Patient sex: F
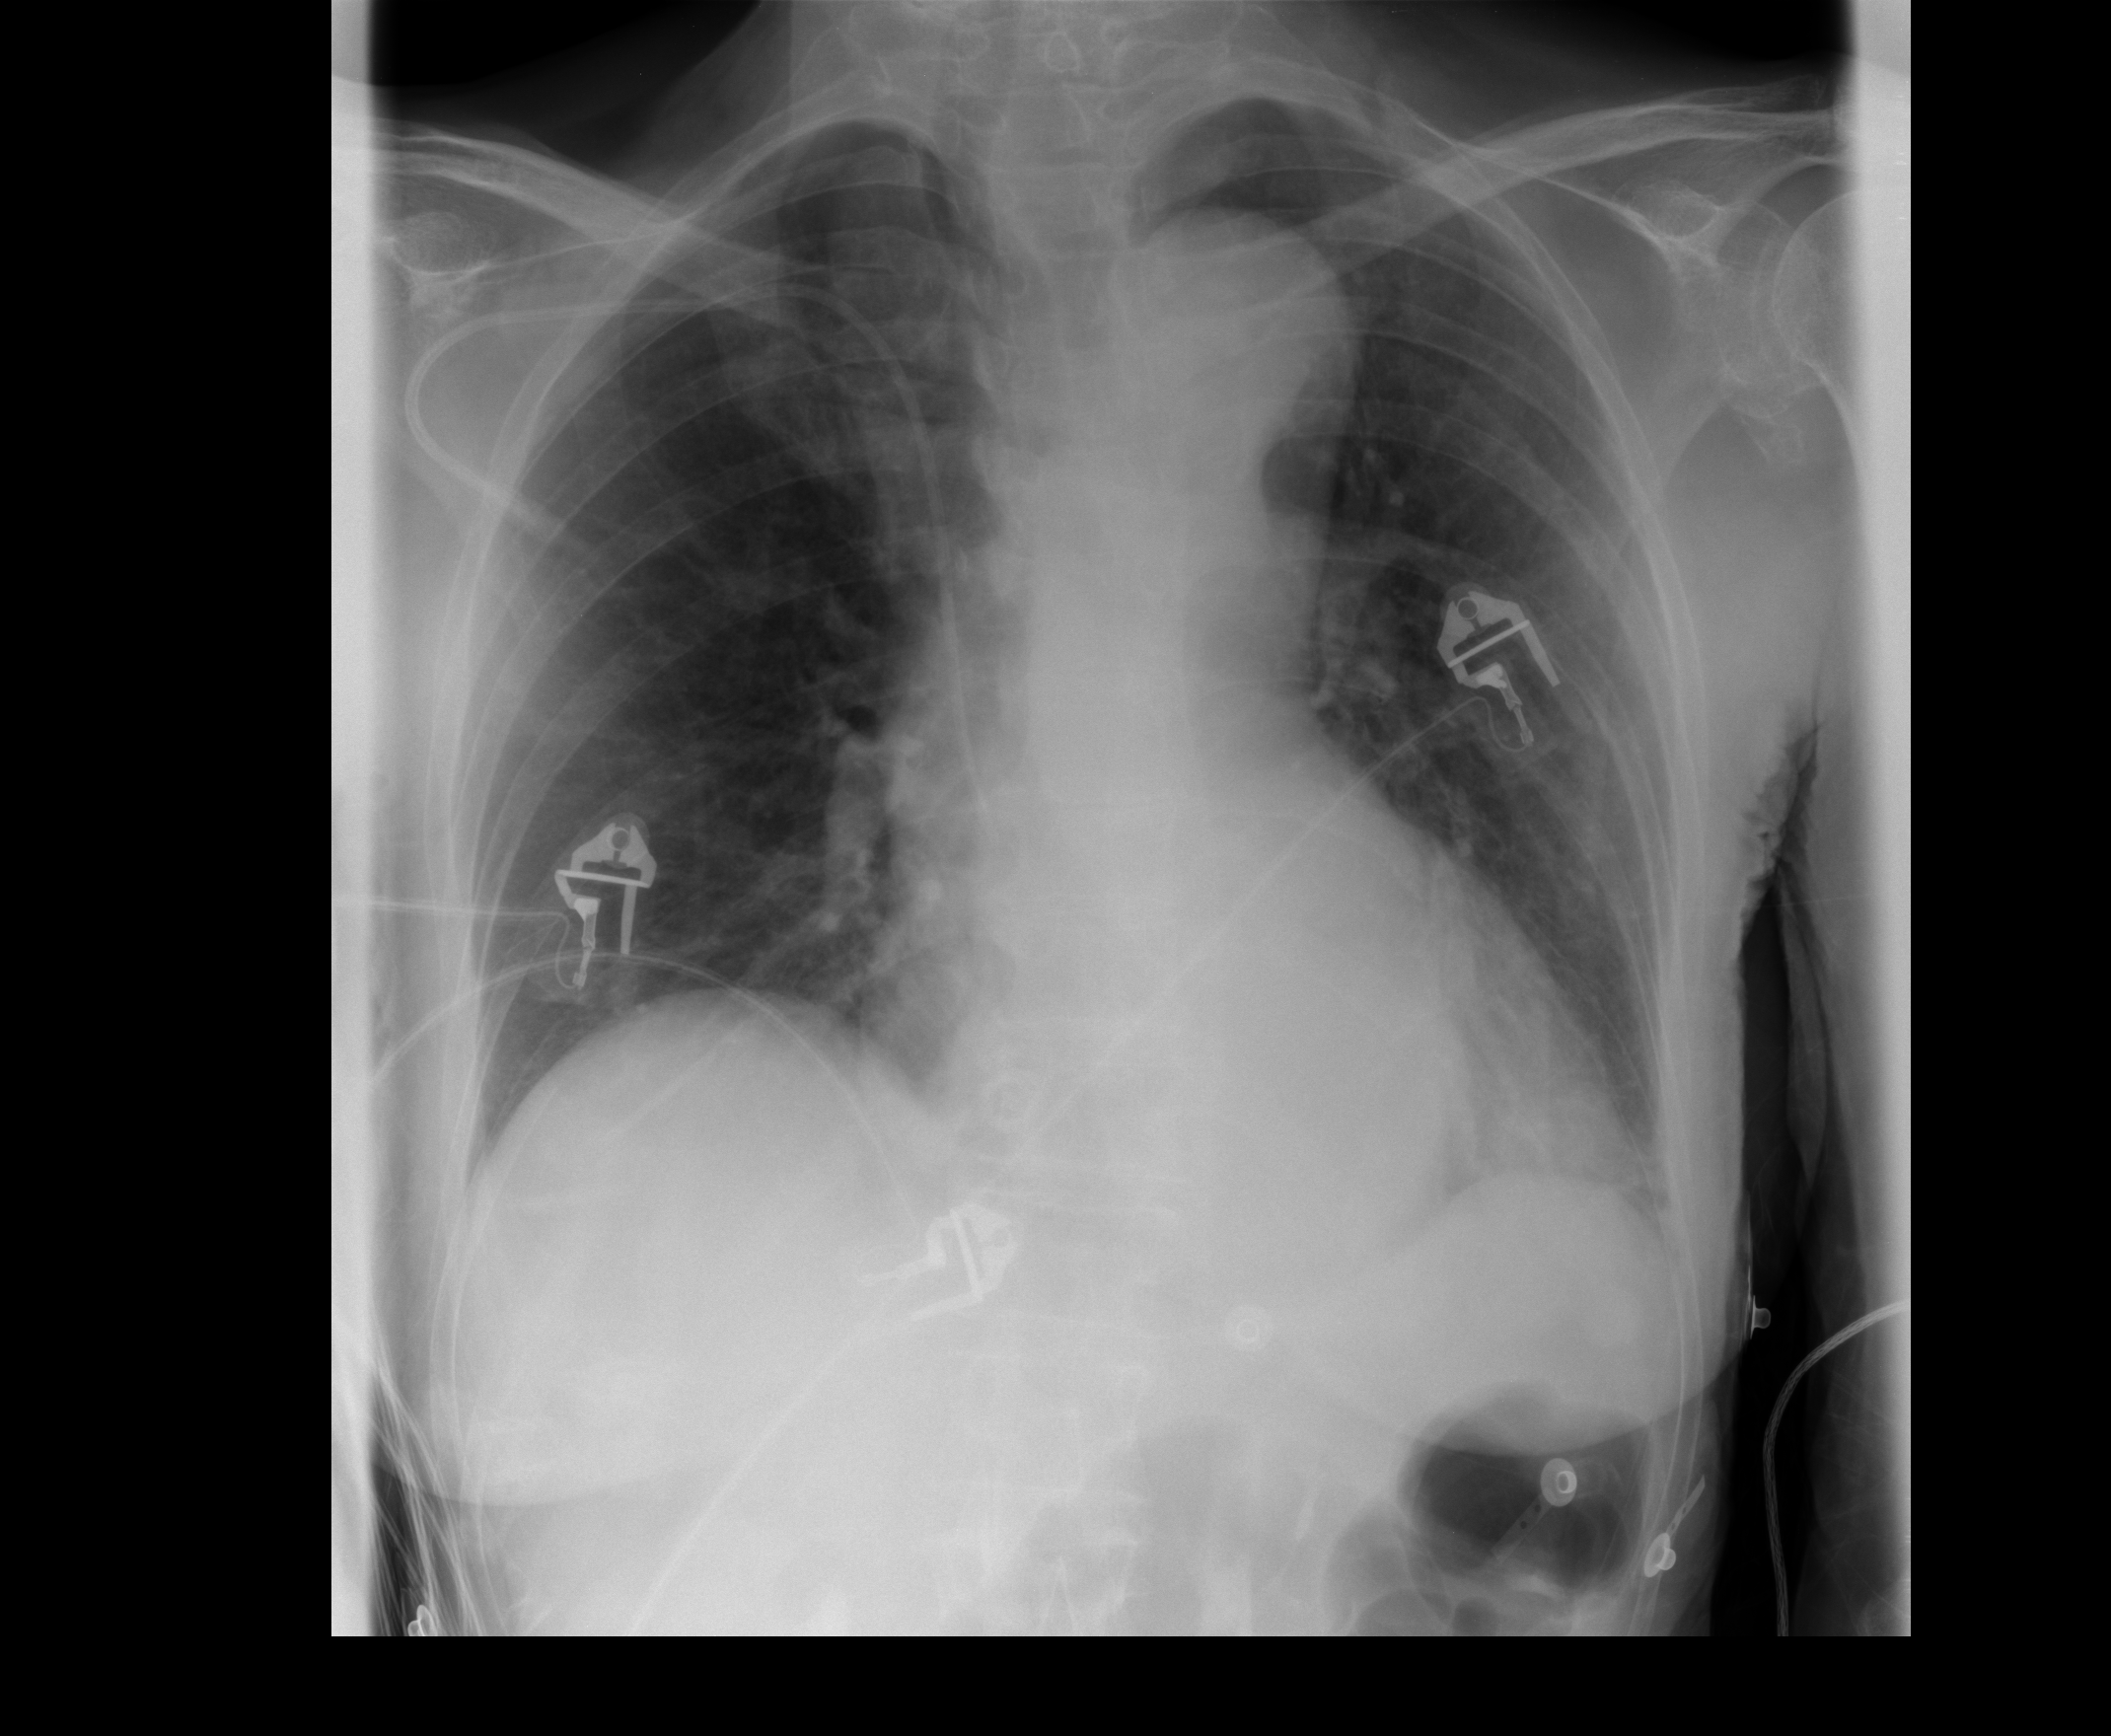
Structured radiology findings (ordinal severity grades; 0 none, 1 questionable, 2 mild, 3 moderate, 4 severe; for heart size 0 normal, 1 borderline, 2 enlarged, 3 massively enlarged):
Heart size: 0
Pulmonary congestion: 2
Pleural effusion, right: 0
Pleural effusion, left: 1
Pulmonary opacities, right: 0
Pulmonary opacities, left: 0
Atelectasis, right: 0
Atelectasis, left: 2